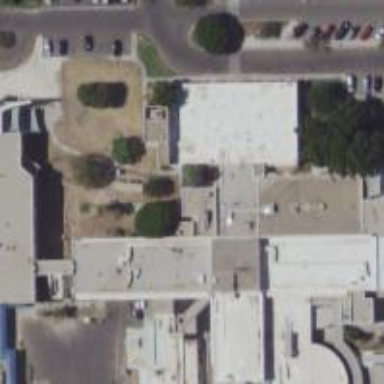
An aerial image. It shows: Hospital building.